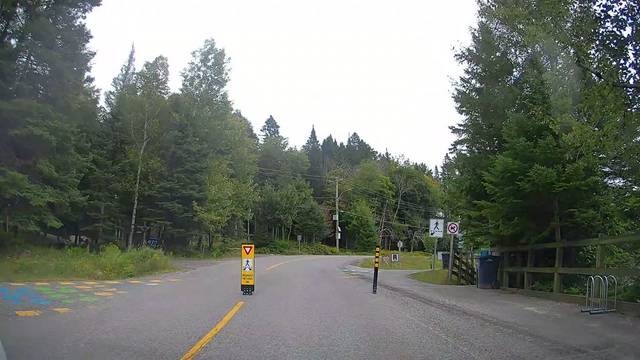
Region: Canada
Coordinates: 46.009, -74.168